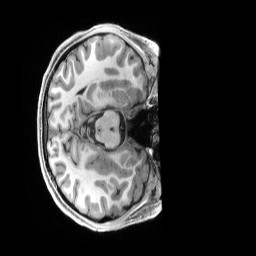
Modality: T1w
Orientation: axial
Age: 18
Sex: male
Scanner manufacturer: siemens
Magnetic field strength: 3 T
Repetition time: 2.5 s
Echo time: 0.00296 s